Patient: sex M, age 66
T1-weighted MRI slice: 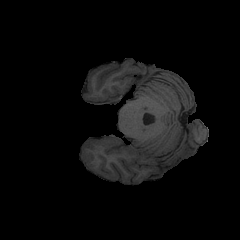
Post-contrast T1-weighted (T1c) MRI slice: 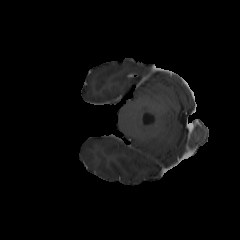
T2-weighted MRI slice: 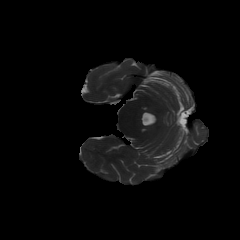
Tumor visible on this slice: no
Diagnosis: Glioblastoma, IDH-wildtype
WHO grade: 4